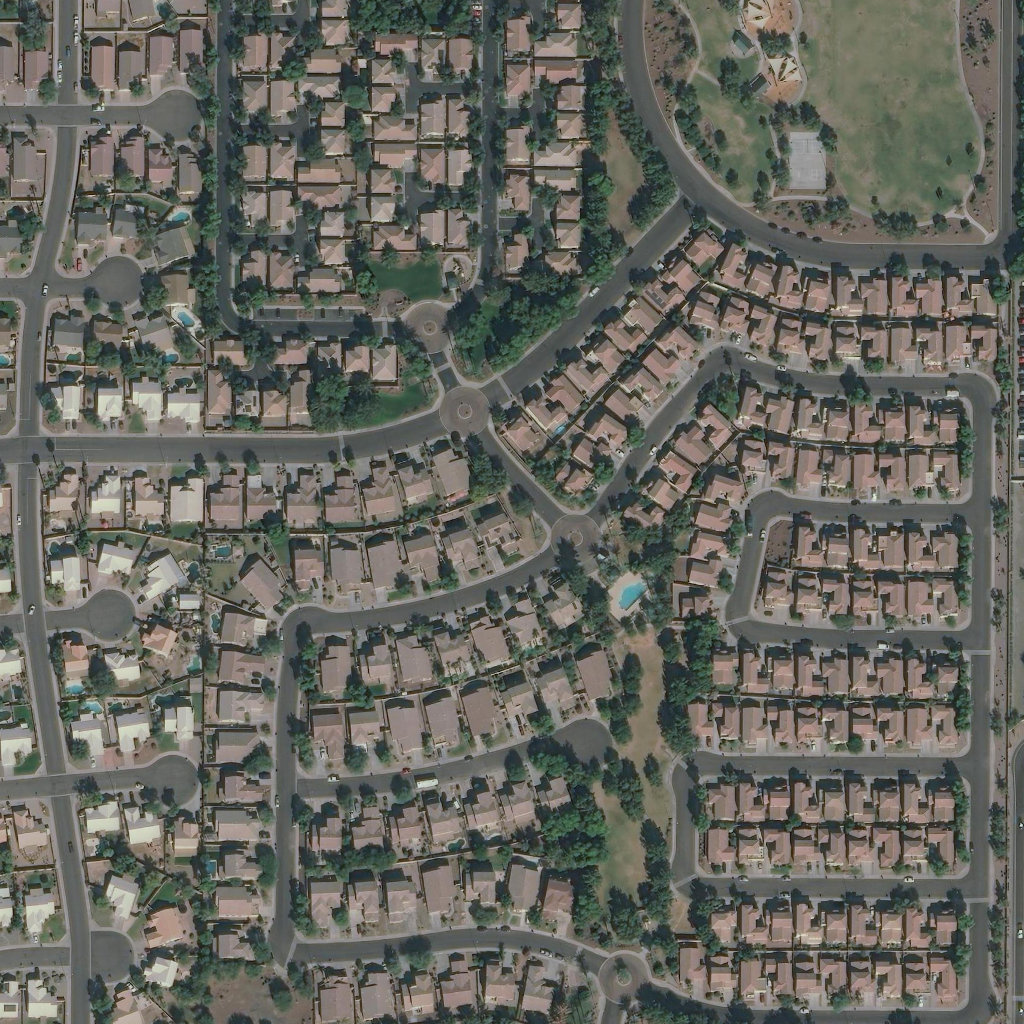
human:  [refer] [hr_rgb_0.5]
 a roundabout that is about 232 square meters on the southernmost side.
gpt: <box>[[58, 93, 63, 97, 0]]</box>